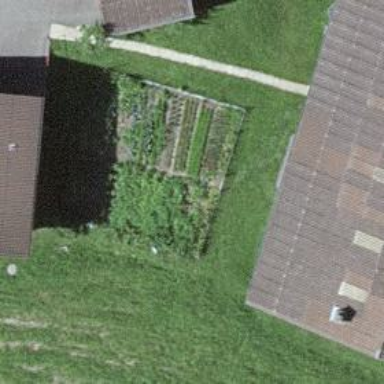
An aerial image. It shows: Farm.